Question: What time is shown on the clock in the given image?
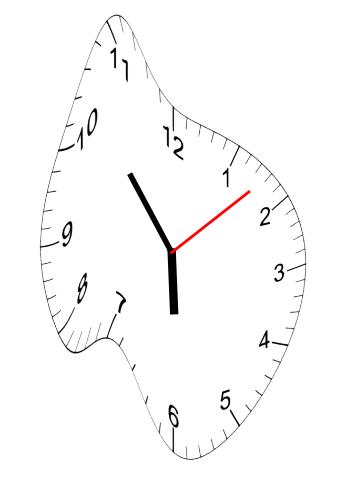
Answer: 05:53:08